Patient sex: F
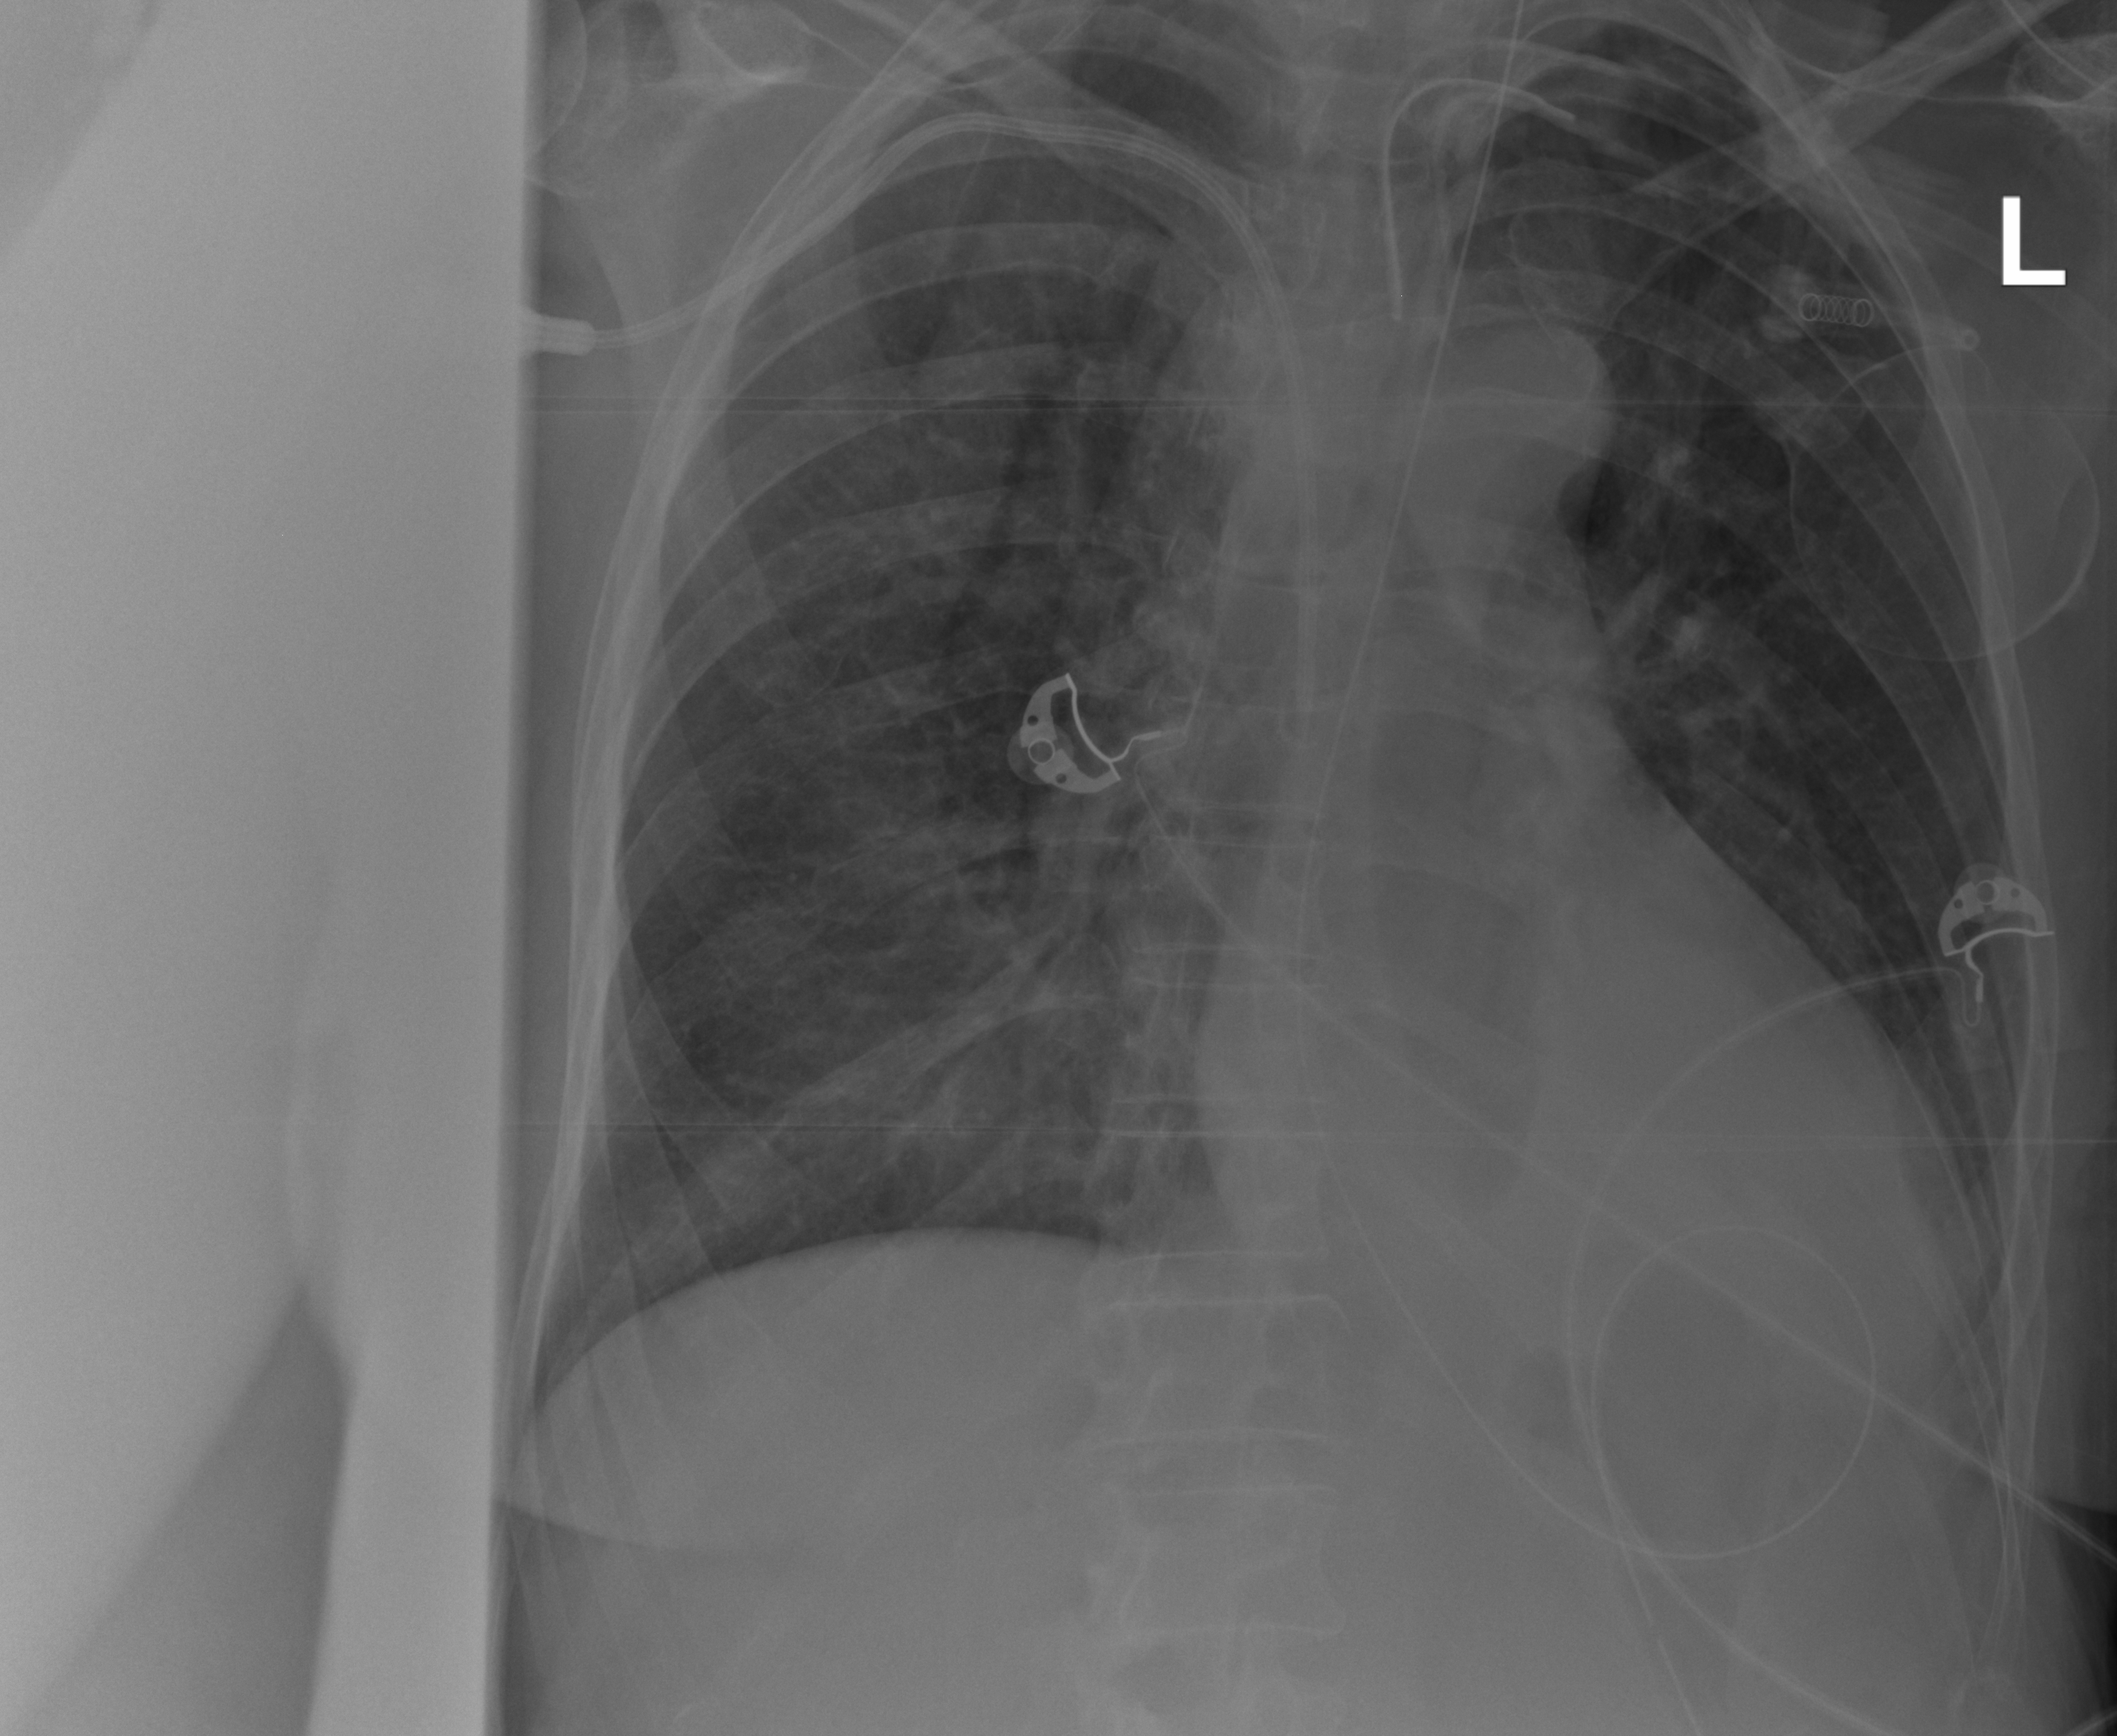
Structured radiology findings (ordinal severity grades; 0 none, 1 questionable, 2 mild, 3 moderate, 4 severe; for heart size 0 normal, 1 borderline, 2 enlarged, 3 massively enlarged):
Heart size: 0
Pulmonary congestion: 0
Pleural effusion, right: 0
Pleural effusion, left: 2
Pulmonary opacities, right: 2
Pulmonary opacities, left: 0
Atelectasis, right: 2
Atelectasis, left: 2